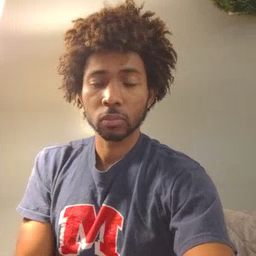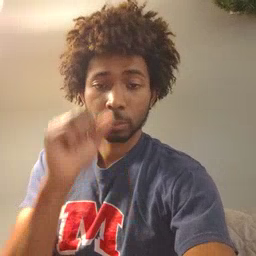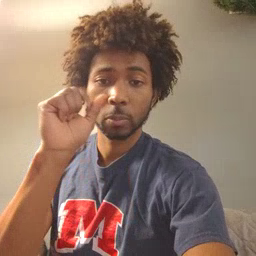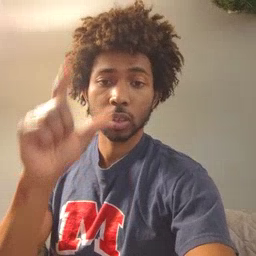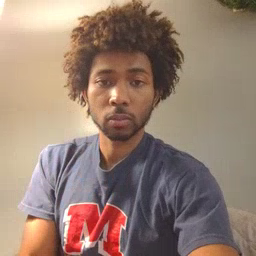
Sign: wake